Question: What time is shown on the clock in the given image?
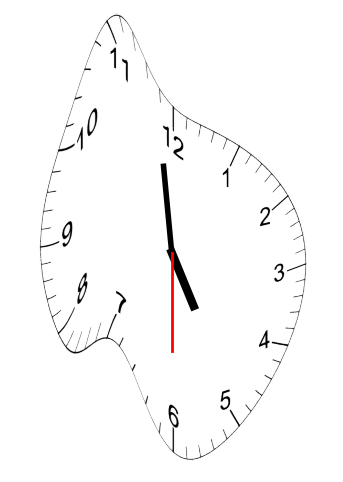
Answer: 04:58:30